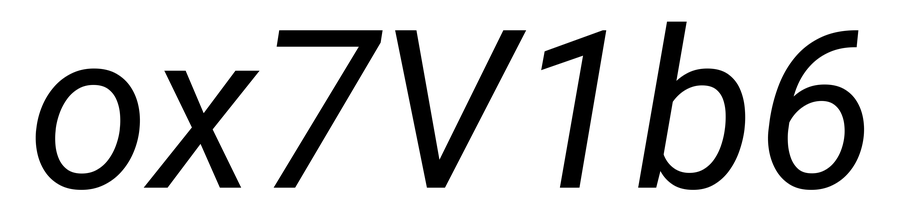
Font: Roboto-Italic_Italic